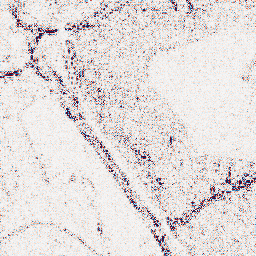
Category: wavelet
Decomposition family: wavelet_reverse_biorthogonal
Decomposition parameters: wavelet: rbio3.5
level: 1
Upsampling method: regularized
Upsampling parameters: scale: 2
lambda_reg: 0.001
Upsampling scale: 2